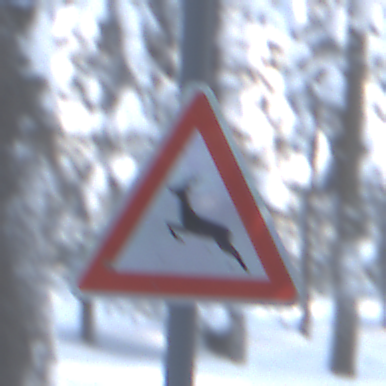
Verkehrszeichen: WildwechselRechts
Umgebung: Outdoor, Nature
Tageszeit: MorningAfternoon
Wetter: Clear
Licht: Natural
Jahreszeit: Winter
Kontrast: LowContrast